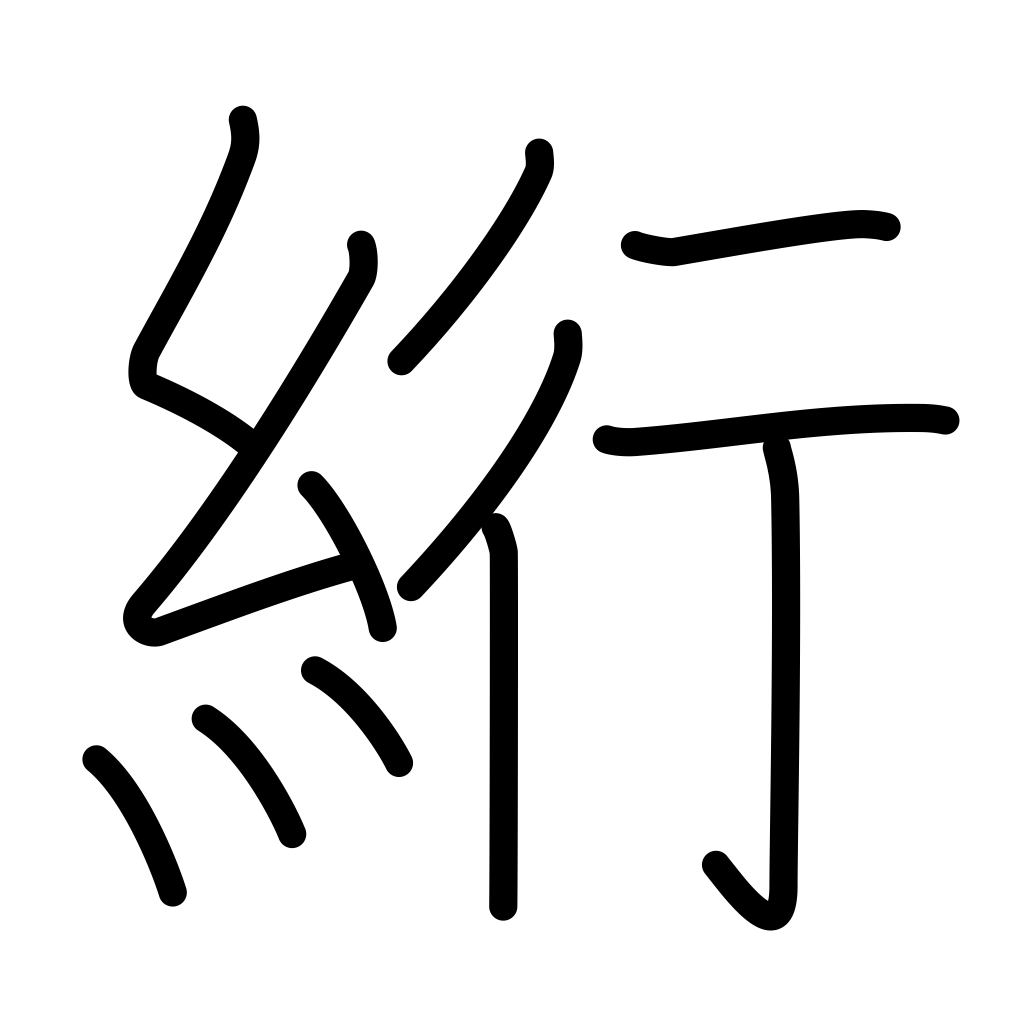
Meaning: blindstitch